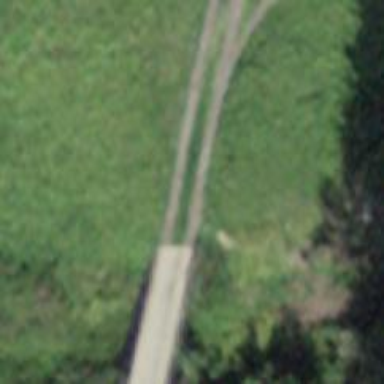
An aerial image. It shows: Track road with bridge. The track type is grade 3.